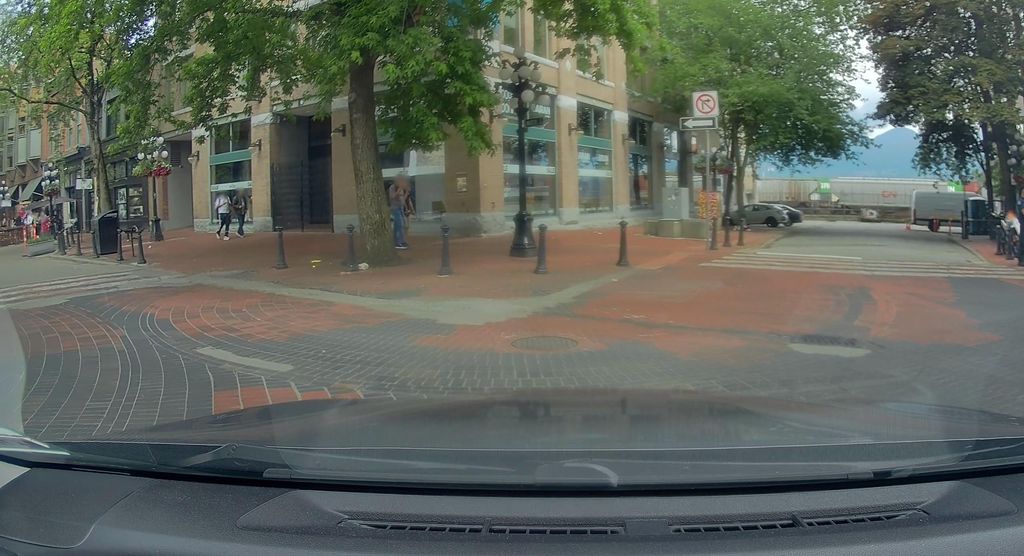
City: vancouver